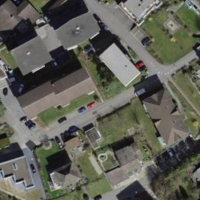
EUNIS habitat code: 54
Species observed at this site:
Primula veris